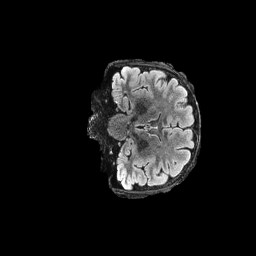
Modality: FLAIR
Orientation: coronal
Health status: ill
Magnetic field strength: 3 T